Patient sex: F
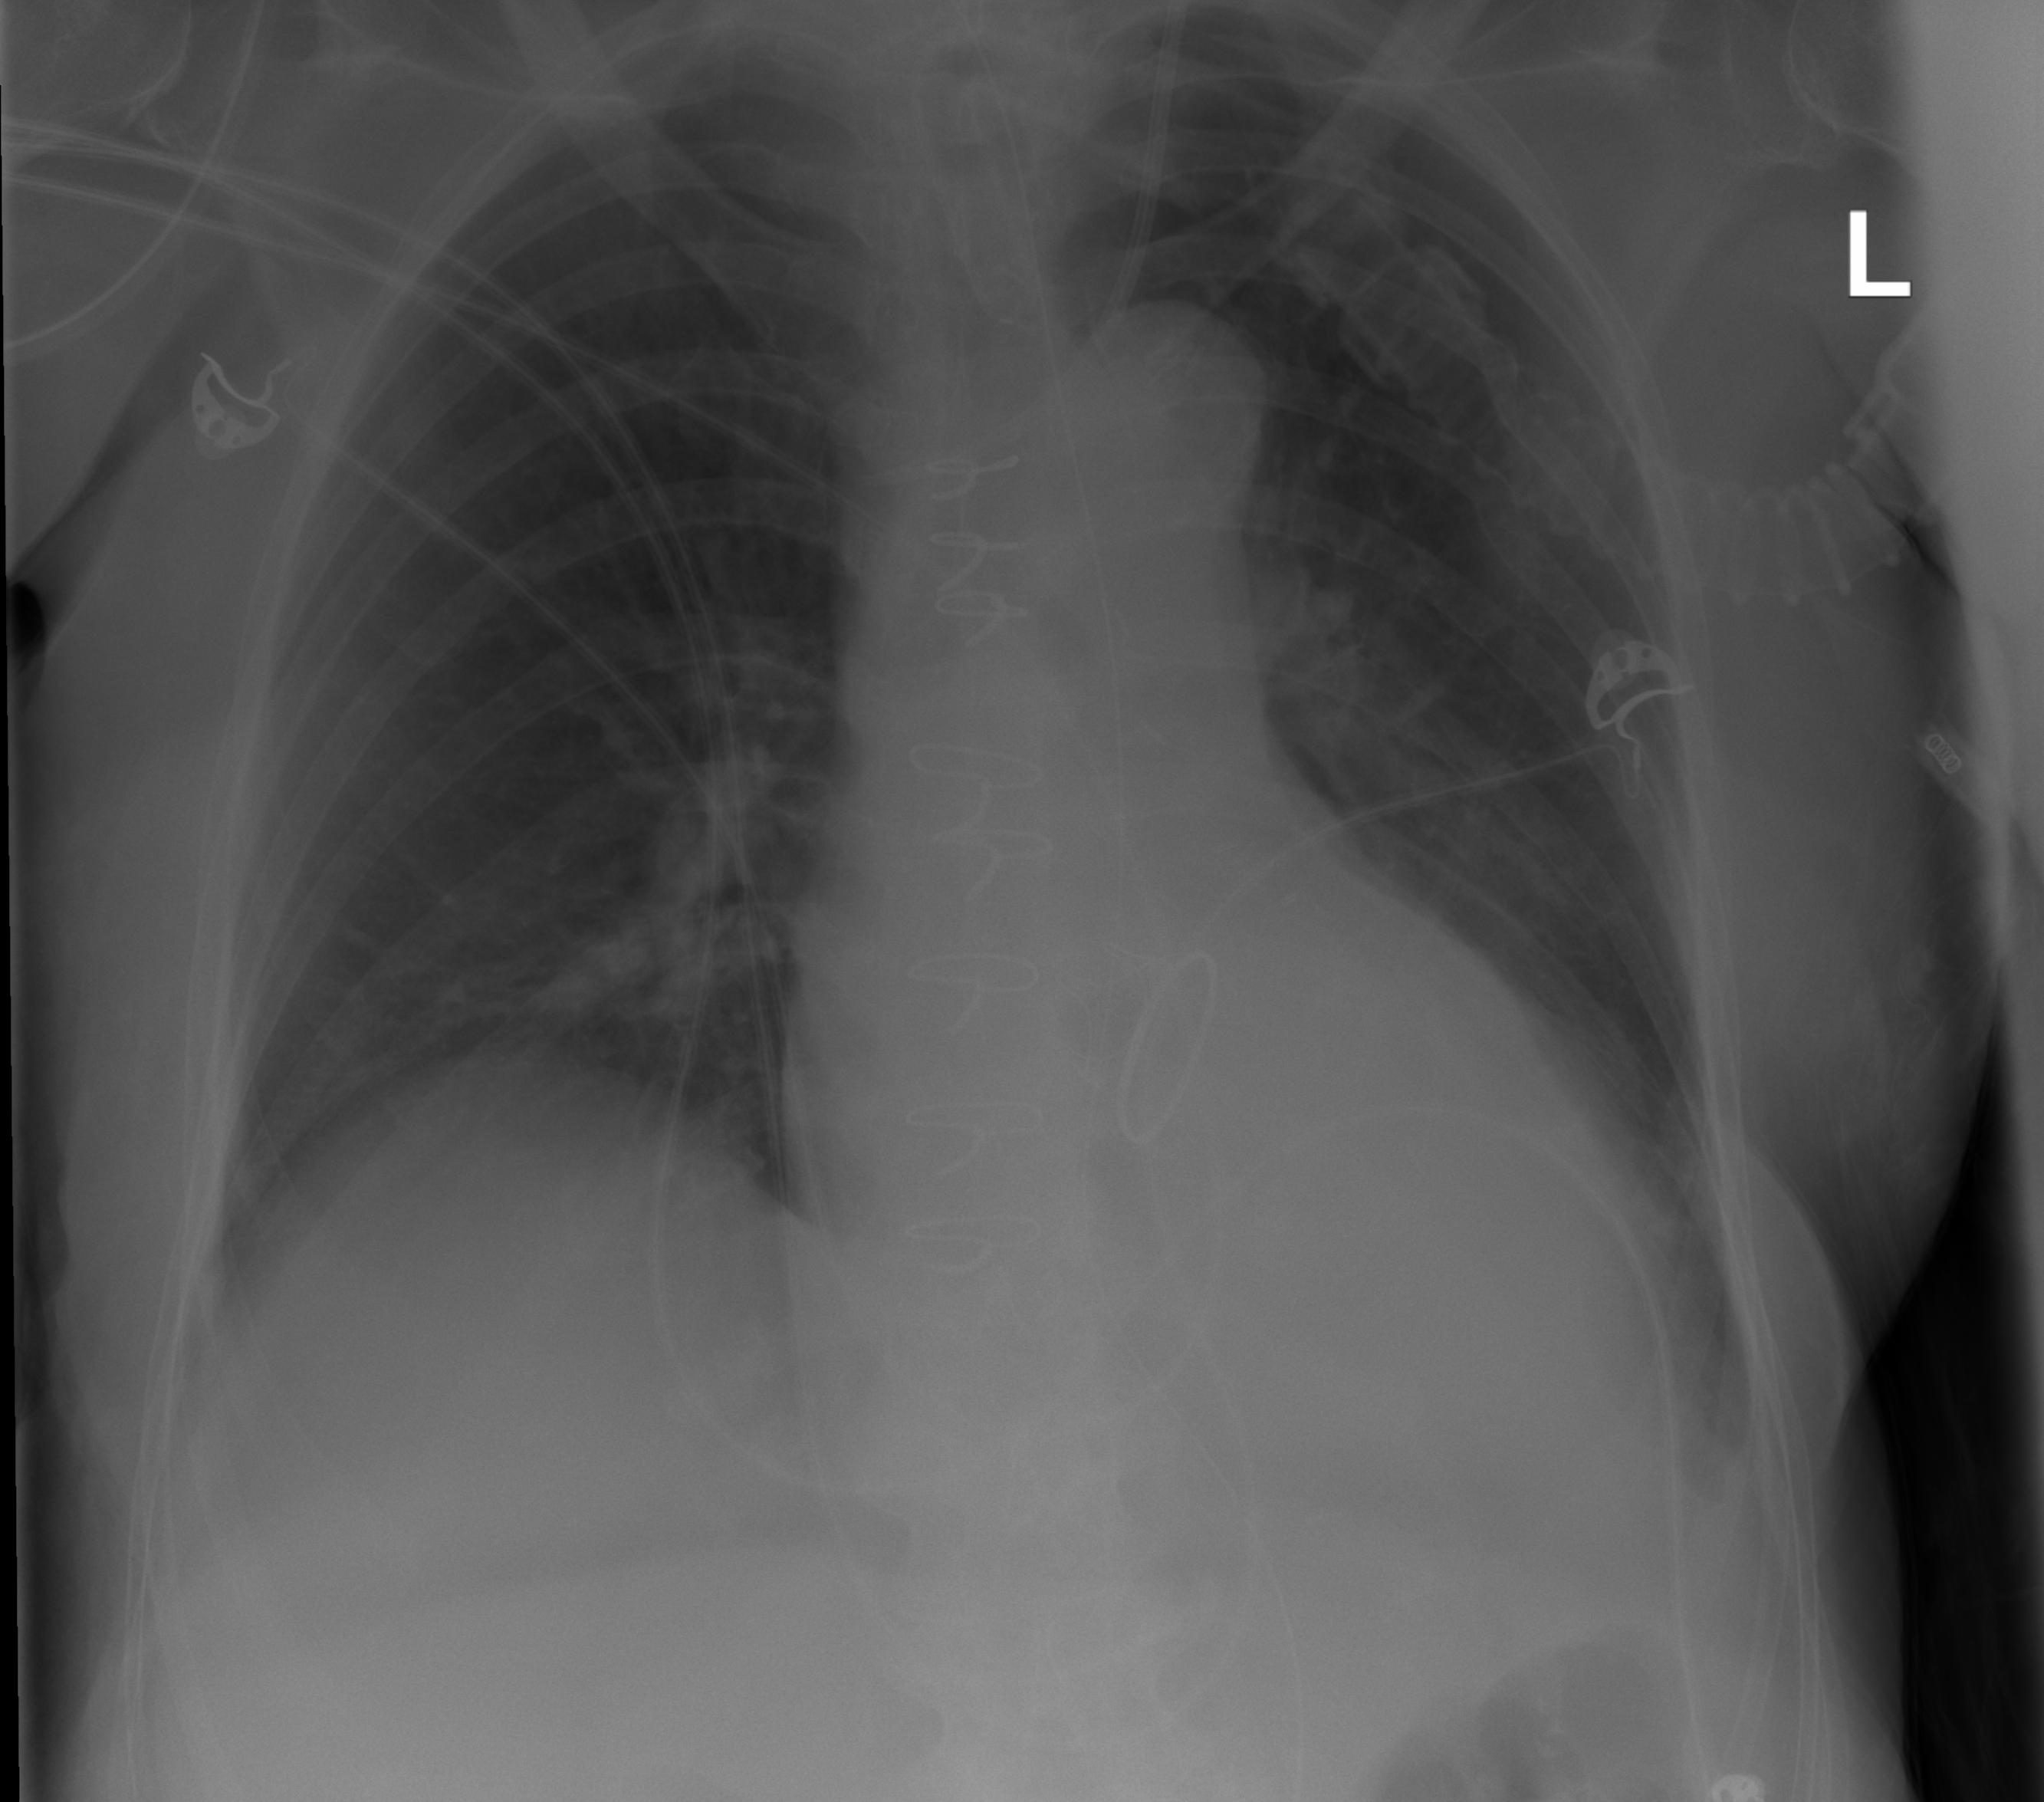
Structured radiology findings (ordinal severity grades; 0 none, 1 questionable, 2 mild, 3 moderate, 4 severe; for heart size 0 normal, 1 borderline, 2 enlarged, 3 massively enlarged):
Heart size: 2
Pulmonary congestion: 0
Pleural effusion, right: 0
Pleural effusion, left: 1
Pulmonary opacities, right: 0
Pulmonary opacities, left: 0
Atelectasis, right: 0
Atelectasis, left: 1